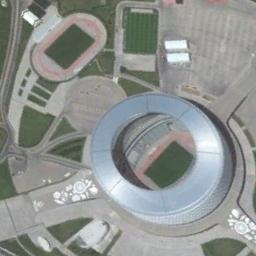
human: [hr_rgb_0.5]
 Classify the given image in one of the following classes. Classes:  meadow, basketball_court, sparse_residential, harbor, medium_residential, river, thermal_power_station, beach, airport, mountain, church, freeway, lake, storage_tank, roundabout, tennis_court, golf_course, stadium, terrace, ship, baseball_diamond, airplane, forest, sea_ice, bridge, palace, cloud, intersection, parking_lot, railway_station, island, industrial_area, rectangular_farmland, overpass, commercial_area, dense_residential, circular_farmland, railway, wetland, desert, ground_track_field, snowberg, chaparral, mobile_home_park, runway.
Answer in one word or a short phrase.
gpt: stadium